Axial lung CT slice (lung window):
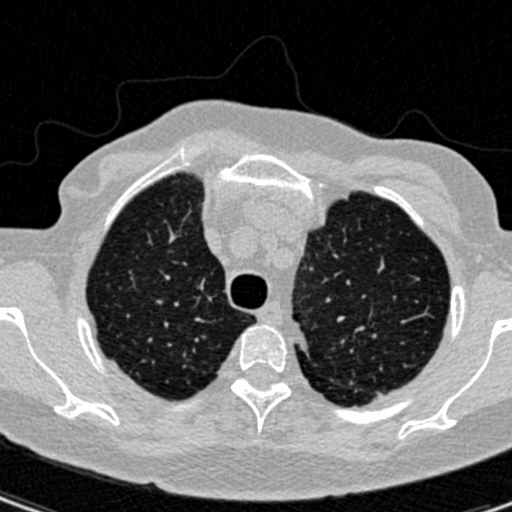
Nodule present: no